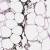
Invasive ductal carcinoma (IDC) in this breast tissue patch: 0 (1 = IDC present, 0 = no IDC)